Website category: book
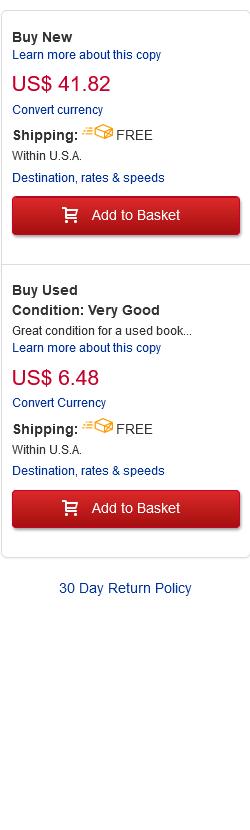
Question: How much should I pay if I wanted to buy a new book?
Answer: US$ 41.82

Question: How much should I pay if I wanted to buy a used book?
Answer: US$ 6.48

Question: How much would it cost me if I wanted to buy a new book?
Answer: US$ 41.82

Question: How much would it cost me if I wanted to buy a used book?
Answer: US$ 6.48

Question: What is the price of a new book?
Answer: US$ 41.82

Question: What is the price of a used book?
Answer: US$ 6.48

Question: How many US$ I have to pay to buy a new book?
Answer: US$ 41.82

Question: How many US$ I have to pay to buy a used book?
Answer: US$ 6.48

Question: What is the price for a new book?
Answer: US$ 41.82

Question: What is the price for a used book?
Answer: US$ 6.48

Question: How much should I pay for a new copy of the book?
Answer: US$ 41.82

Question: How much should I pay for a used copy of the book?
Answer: US$ 6.48

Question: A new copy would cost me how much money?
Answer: US$ 41.82

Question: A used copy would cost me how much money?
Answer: US$ 6.48

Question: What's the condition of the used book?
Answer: Very Good

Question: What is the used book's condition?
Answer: Very Good

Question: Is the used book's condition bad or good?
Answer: Very Good

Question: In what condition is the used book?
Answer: Very Good

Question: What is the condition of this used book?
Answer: Very Good

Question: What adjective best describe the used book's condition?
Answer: Very Good

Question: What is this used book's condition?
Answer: Very Good

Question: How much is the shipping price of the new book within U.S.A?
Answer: FREE

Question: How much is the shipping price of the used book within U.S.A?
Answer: FREE

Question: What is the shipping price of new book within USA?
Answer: FREE

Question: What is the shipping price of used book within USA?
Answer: FREE

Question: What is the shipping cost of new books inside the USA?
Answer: FREE

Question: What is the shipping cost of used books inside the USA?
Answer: FREE

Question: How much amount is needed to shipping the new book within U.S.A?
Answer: FREE

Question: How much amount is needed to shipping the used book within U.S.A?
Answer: FREE

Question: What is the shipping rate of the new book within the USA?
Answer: FREE

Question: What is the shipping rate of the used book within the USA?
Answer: FREE

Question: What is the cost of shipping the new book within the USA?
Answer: FREE

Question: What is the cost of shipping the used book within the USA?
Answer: FREE

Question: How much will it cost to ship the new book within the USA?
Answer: FREE

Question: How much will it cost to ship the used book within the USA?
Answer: FREE